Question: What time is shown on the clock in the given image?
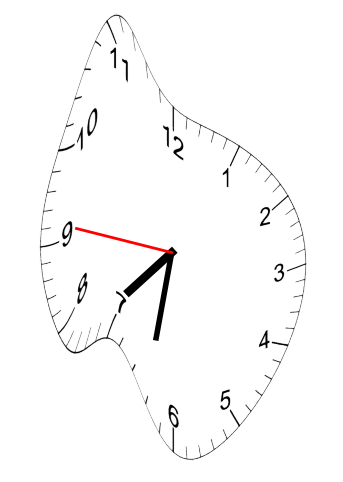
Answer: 07:31:46